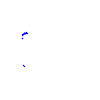
Particle: kaon